Question: I'm trying to multiply two 2D arrays that were transformed with 'fftpack_rfft2d()' (SciPy's FFTPACK RFFT) and the result is not compatible with what I get from 'scipy_rfft2d()' (SciPy's FFT RFFT).
The image below shares the output of the script, which displays:
- - 'scipy_rfft2d()''scipy_irfft2d()'- 'fftpack_rfft2d()''fftpack_irfft2d()'- 'np.allclose()'

Just to be clear, the red rectangles display the multiplication result after the inverse transform IRFFT: the rectangle on the left uses SciPy's FFT IRFFT; the rectangle on the right, SciPy's FFTPACK IRFFT. They should present the same data when the multiplication with the FFTPACK version is fixed.
I think the multiplication result with the FFTPACK version is not correct because returns the real and imaginary parts in the resulting RFFT array differently than the RFFT from :
- -
Please correct me if I'm wrong! I would also like to point out that since doesn't provide functions for transforming 2D arrays like 'rfft2()' and 'irfft2()', I'm providing my own implementations in the code below:
'''
import numpy as np
from scipy import fftpack as scipy_fftpack
from scipy import fft as scipy_fft
# SCIPY RFFT 2D
def scipy_rfft2d(matrix):
fftRows = [scipy_fft.rfft(row) for row in matrix]
return np.transpose([scipy_fft.fft(row) for row in np.transpose(fftRows)])
# SCIPY IRFFT 2D
def scipy_irfft2d(matrix, s):
fftRows = [scipy_fft.irfft(row) for row in matrix]
return np.transpose([scipy_fft.ifft(row) for row in np.transpose(fftRows)])
# FFTPACK RFFT 2D
def fftpack_rfft2d(matrix):
fftRows = [scipy_fftpack.rfft(row) for row in matrix]
return np.transpose([scipy_fftpack.rfft(row) for row in np.transpose(fftRows)])
# FFTPACK IRFFT 2D
def fftpack_irfft2d(matrix):
fftRows = [scipy_fftpack.irfft(row) for row in matrix]
return np.transpose([scipy_fftpack.irfft(row) for row in np.transpose(fftRows)])
print('
#################### INPUT DATA ###################
')
# initialize two 2D arrays with random data for testing
in1 = np.array([[0, 0, 0, 0], [0, 255, 255, 0], [0, 0, 255, 255], [0, 0, 0, 0]])
print('
in1 shape=', in1.shape, '
', in1)
in2 = np.array([[0, 0, 0, 0], [0, 0, 255, 0], [0, 255, 255, 0], [0, 255, 0, 0]])
print('
in2 shape=', in2.shape, '
', in2)
print('
############### SCIPY: 2D RFFT (MULT) ###############
')
# transform both inputs with SciPy RFFT for 2D
scipy_rfft1 = scipy_fft.rfftn(in1)
scipy_rfft2 = scipy_fft.rfftn(in2)
print('* Output from scipy_fft.rfftn():')
print('scipy_fft1 shape=', scipy_rfft1.shape, '
', scipy_rfft1.real)
print('
scipy_fft2 shape=', scipy_rfft2.shape, '
', scipy_rfft2.real)
# perform multiplication between two 2D arrays from SciPy RFFT
scipy_rfft_mult = scipy_rfft1 * scipy_rfft2
# perform inverse RFFT for 2D arrays using SciPy
scipy_data = scipy_fft.irfftn(scipy_rfft_mult, in1.shape) # passing shape guarantees the output will have the original data size
print('
* Output from scipy_fft.irfftn():')
print('scipy_data shape=', scipy_data.shape, '
', scipy_data)
print('
############### FFTPACK: 2D RFFT (MULT) ###############
')
# transform both inputs with FFTPACK RFFT for 2D
fftpack_rfft1 = fftpack_rfft2d(in1)
fftpack_rfft2 = fftpack_rfft2d(in2)
print('* Output from fftpack_rfft2d():')
print('fftpack_rfft1 shape=', fftpack_rfft1.shape, '
', fftpack_rfft1)
print('
fftpack_rfft2 shape=', fftpack_rfft2.shape, '
', fftpack_rfft2)
# TODO: perform multiplication between two 2D arrays from FFTPACK RFFT
fftpack_rfft_mult = fftpack_rfft1 * fftpack_rfft2 # this doesn't work
# perform inverse RFFT for 2D arrays using FFTPACK
fftpack_data = fftpack_irfft2d(fftpack_rfft_mult)
print('
* Output from fftpack_irfft2d():')
print('fftpack_data shape=', fftpack_data.shape, '
', fftpack_data)
print('
##################### RESULT #####################
')
# compare FFTPACK result with SCIPY
print('
Is fftpack_data equivalent to scipy_data?', np.allclose(fftpack_data, scipy_data), '
')
'''
Assuming my guess is correct, what would be the correct implementation for a function that multiplies two 2D arrays that were generated from 'fftpack_rfft2d()'? Remember: the resulting array must be able to be transformed back with 'fftpack_irfft2d()'.
Only answers that address the problem in 2-dimensions are invited. Those interested in how to multiply 1D FFTPACK arrays can <URL>.
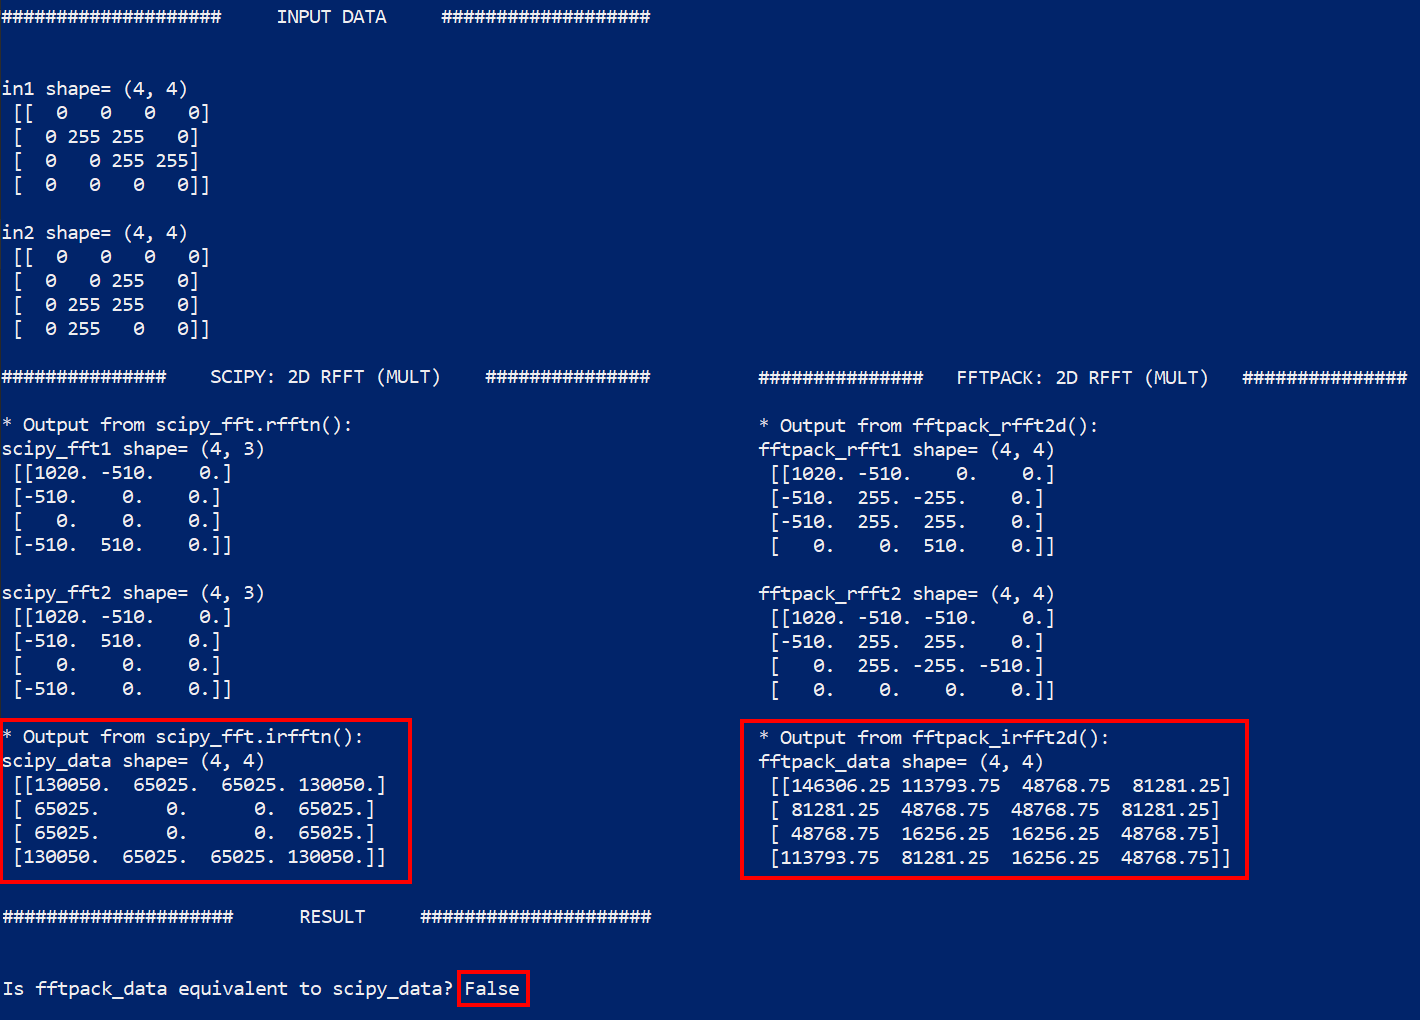
Answer: '''
import numpy as np
from scipy import fftpack as scipy_fftpack
from scipy import fft as scipy
# FFTPACK RFFT 2D
def fftpack_rfft2d(matrix):
fftRows = scipy_fftpack.fft(matrix, axis=1)
fftCols = scipy_fftpack.fft(fftRows, axis=0)
return fftCols
# FFTPACK IRFFT 2D
def fftpack_irfft2d(matrix):
ifftRows = scipy_fftpack.ifft(matrix, axis=1)
ifftCols = scipy_fftpack.ifft(ifftRows, axis=0)
return ifftCols.real
'''
You calculated the 2D FFT in wrong way. Yes, the first FFT (by columns in your case) can be calculated using , but the second FFT calculation be provided on the output of the , so the output of the must be converted into true . Moreover, this mean, that you use instead of for the second FFT by rows. Consiquently, it is more convenient to use in both calculations.
Moreover, you have input data as a 2D arrays, why do you use ? Use 'fftpack.fft()' directly, .
-
'''
import numpy as np
from scipy import fftpack as scipy_fftpack
from scipy import fft as scipy_fft
# FFTPACK RFFT 2D
def fftpack_rfft2d(matrix):
fftRows = scipy_fftpack.fft(matrix, axis=1)
fftCols = scipy_fftpack.fft(fftRows, axis=0)
return fftCols
# FFTPACK IRFFT 2D
def fftpack_irfft2d(matrix):
ifftRows = scipy_fftpack.ifft(matrix, axis=1)
ifftCols = scipy_fftpack.ifft(ifftRows, axis=0)
return ifftCols.real
print('
#################### INPUT DATA ###################
')
# initialize two 2D arrays with random data for testing
in1 = np.array([[0, 0, 0, 0], [0, 255, 255, 0], [0, 0, 255, 255], [0, 0, 0, 0]])
print('
in1 shape=', in1.shape, '
', in1)
in2 = np.array([[0, 0, 0, 0], [0, 0, 255, 0], [0, 255, 255, 0], [0, 255, 0, 0]])
print('
in2 shape=', in2.shape, '
', in2)
print('
############### SCIPY: 2D RFFT (MULT) ###############
')
# transform both inputs with SciPy RFFT for 2D
scipy_rfft1 = scipy_fft.fftn(in1)
scipy_rfft2 = scipy_fft.fftn(in2)
print('* Output from scipy_fft.rfftn():')
print('scipy_fft1 shape=', scipy_rfft1.shape, '
', scipy_rfft1)
print('
scipy_fft2 shape=', scipy_rfft2.shape, '
', scipy_rfft2)
# perform multiplication between two 2D arrays from SciPy RFFT
scipy_rfft_mult = scipy_rfft1 * scipy_rfft2
# perform inverse RFFT for 2D arrays using SciPy
scipy_data = scipy_fft.irfftn(scipy_rfft_mult, in1.shape) # passing shape guarantees the output will
# have the original data size
print('
* Output from scipy_fft.irfftn():')
print('scipy_data shape=', scipy_data.shape, '
', scipy_data)
print('
############### FFTPACK: 2D RFFT (MULT) ###############
')
# transform both inputs with FFTPACK RFFT for 2D
fftpack_rfft1 = fftpack_rfft2d(in1)
fftpack_rfft2 = fftpack_rfft2d(in2)
print('* Output from fftpack_rfft2d():')
print('fftpack_rfft1 shape=', fftpack_rfft1.shape, '
', fftpack_rfft1)
print('
fftpack_rfft2 shape=', fftpack_rfft2.shape, '
', fftpack_rfft2)
# TODO: perform multiplication between two 2D arrays from FFTPACK RFFT
fftpack_rfft_mult = fftpack_rfft1 * fftpack_rfft2 # this doesn't work
# perform inverse RFFT for 2D arrays using FFTPACK
fftpack_data = fftpack_irfft2d(fftpack_rfft_mult)
print('
* Output from fftpack_irfft2d():')
print('fftpack_data shape=', fftpack_data.shape, '
', fftpack_data)
print('
##################### RESULT #####################
')
# compare FFTPACK result with SCIPY
print('
Is fftpack_data equivalent to scipy_data?', np.allclose(fftpack_data, scipy_data), '
')
'''
'''
#################### INPUT DATA ###################
in1 shape= (4, 4)
[[ 0 0 0 0]
[ 0 255 255 0]
[ 0 0 255 255]
[ 0 0 0 0]]
in2 shape= (4, 4)
[[ 0 0 0 0]
[ 0 0 255 0]
[ 0 255 255 0]
[ 0 255 0 0]]
############### SCIPY: 2D RFFT (MULT) ###############
* Output from scipy_fft.rfftn():
scipy_fft1 shape= (4, 4)
[[1020. -0.j -510. +0.j 0. -0.j -510. -0.j]
[-510.-510.j 0. +0.j 0. +0.j 510.+510.j]
[ 0. -0.j 0.+510.j 0. -0.j 0.-510.j]
[-510.+510.j 510.-510.j 0. -0.j 0. -0.j]]
scipy_fft2 shape= (4, 4)
[[1020. -0.j -510.-510.j 0. -0.j -510.+510.j]
[-510. +0.j 510.+510.j 0.-510.j 0. -0.j]
[ 0. -0.j 0. +0.j 0. -0.j 0. -0.j]
[-510. -0.j 0. +0.j 0.+510.j 510.-510.j]]
* Output from scipy_fft.irfftn():
scipy_data shape= (4, 4)
[[130050. 65025. 65025. 130050.]
[ 65025. 0. 0. 65025.]
[ 65025. 0. 0. 65025.]
[130050. 65025. 65025. 130050.]]
############### FFTPACK: 2D RFFT (MULT) ###############
* Output from fftpack_rfft2d():
fftpack_rfft1 shape= (4, 4)
[[1020. -0.j -510. +0.j 0. -0.j -510. +0.j]
[-510.-510.j 0. +0.j 0. +0.j 510.+510.j]
[ 0. +0.j 0.+510.j 0. +0.j 0.-510.j]
[-510.+510.j 510.-510.j 0. +0.j 0. +0.j]]
fftpack_rfft2 shape= (4, 4)
[[1020. -0.j -510.-510.j 0. -0.j -510.+510.j]
[-510. +0.j 510.+510.j 0.-510.j 0. +0.j]
[ 0. +0.j 0. +0.j 0. +0.j 0. +0.j]
[-510. +0.j 0. +0.j 0.+510.j 510.-510.j]]
* Output from fftpack_irfft2d():
fftpack_data shape= (4, 4)
[[130050.+0.j 65025.+0.j 65025.+0.j 130050.+0.j]
[ 65025.+0.j 0.+0.j 0.+0.j 65025.+0.j]
[ 65025.+0.j 0.+0.j 0.+0.j 65025.+0.j]
[130050.+0.j 65025.+0.j 65025.-0.j 130050.+0.j]]
##################### RESULT #####################
Is fftpack_data equivalent to scipy_data? True
'''